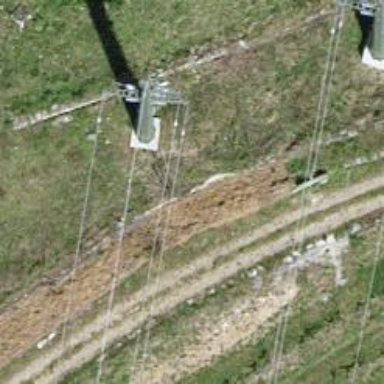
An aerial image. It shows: Three power lines with cables.